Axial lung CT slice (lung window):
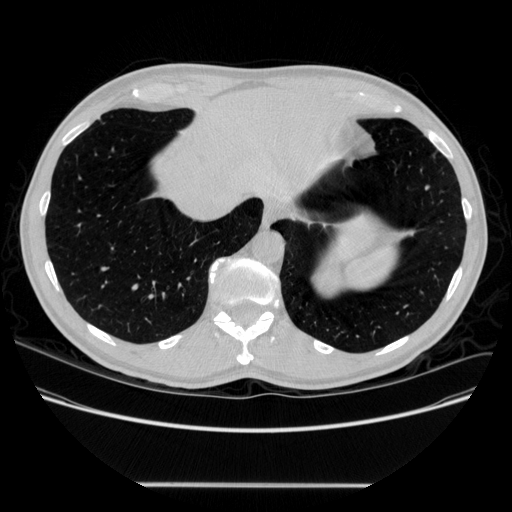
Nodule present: yes
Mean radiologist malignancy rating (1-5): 2